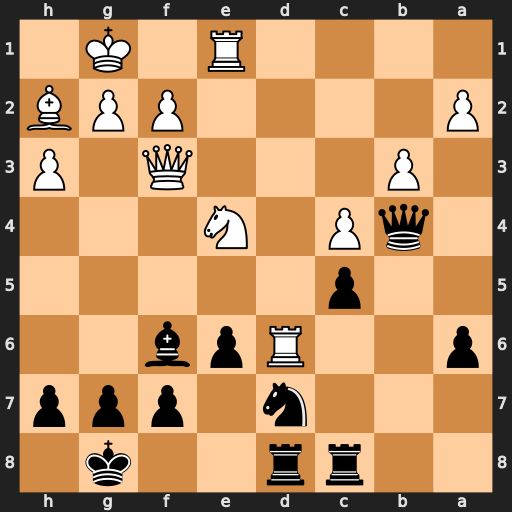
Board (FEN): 2rr2k1/3n1ppp/p2Rpb2/2p5/1qP1N3/1P3Q1P/P4PPB/4R1K1
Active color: b
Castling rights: -
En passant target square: -
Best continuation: Qxe1#